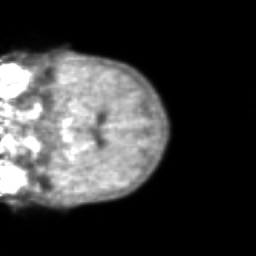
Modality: PET
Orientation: coronal
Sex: female
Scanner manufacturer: ge